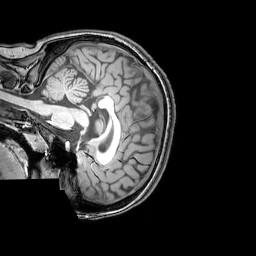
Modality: T1w
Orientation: sagittal
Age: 24
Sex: female
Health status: healthy
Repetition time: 0.081 s
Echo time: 0.037 s